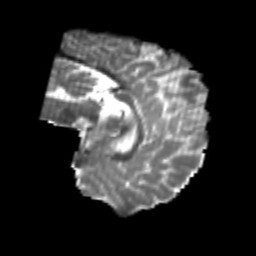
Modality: T2w
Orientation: sagittal
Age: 20
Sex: male
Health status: healthy
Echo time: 0.074 s